Field crop: maize
Growth stage: 1
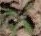
Species: atriplex